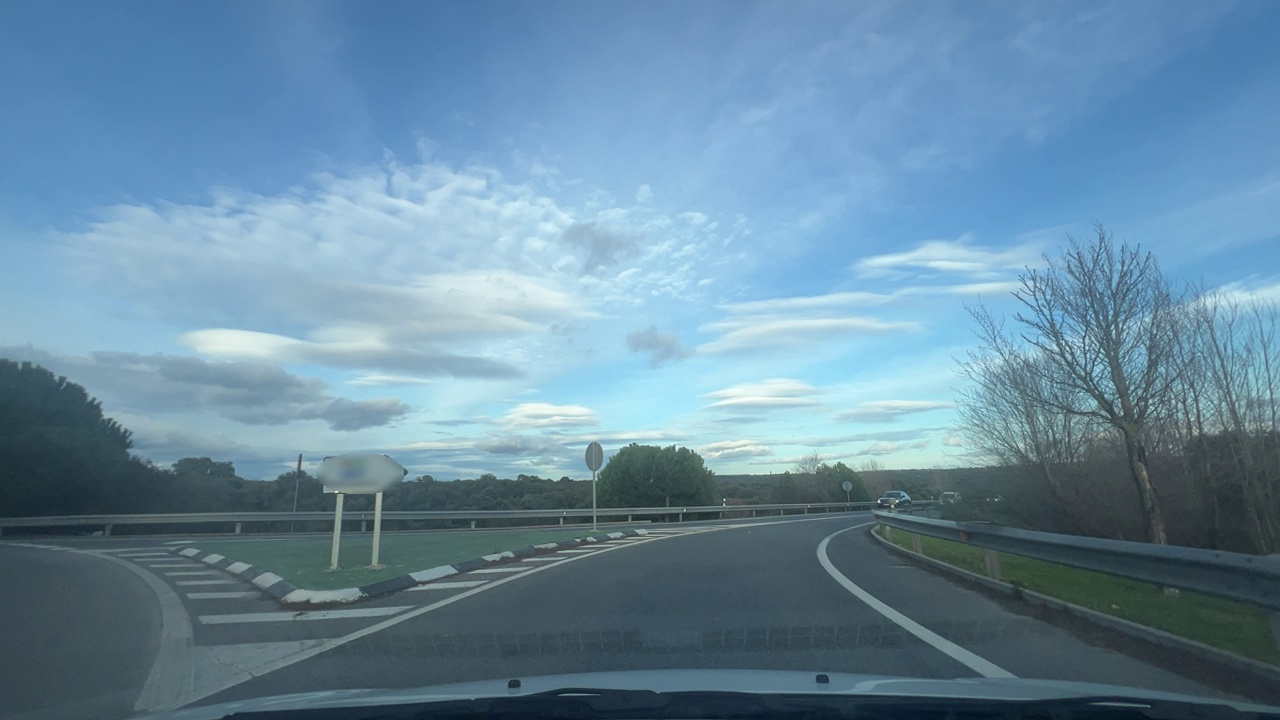
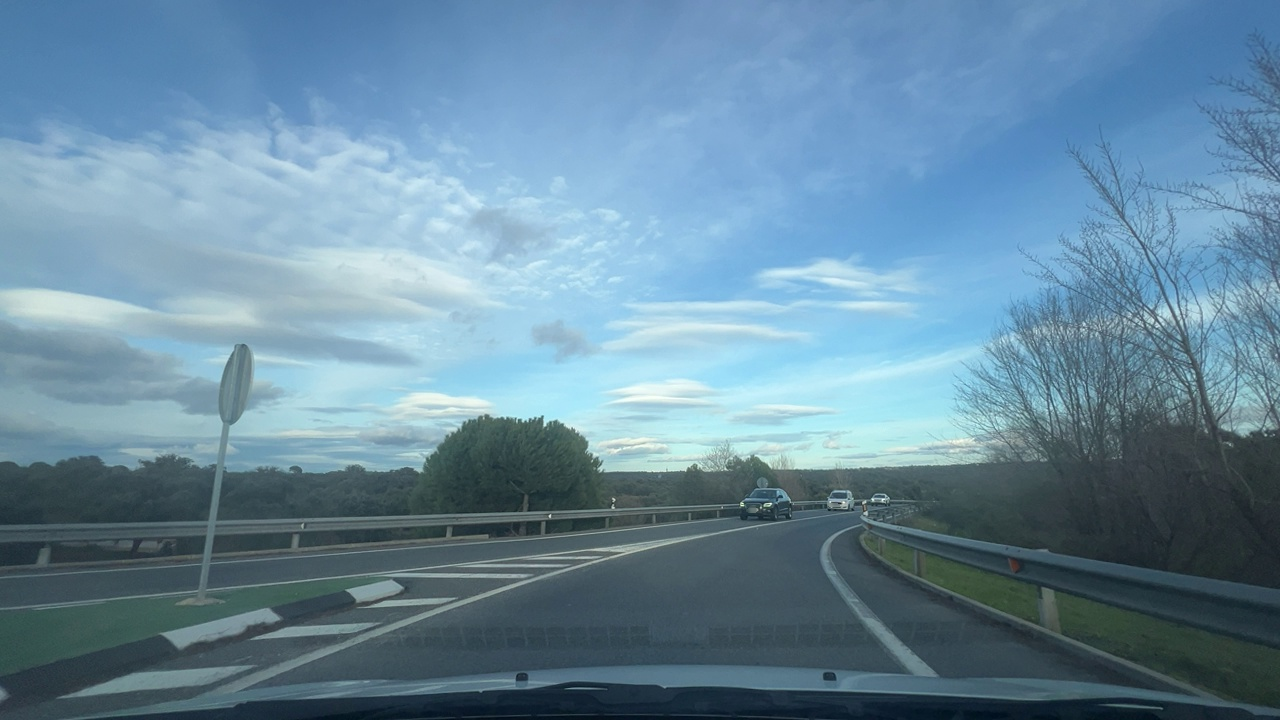
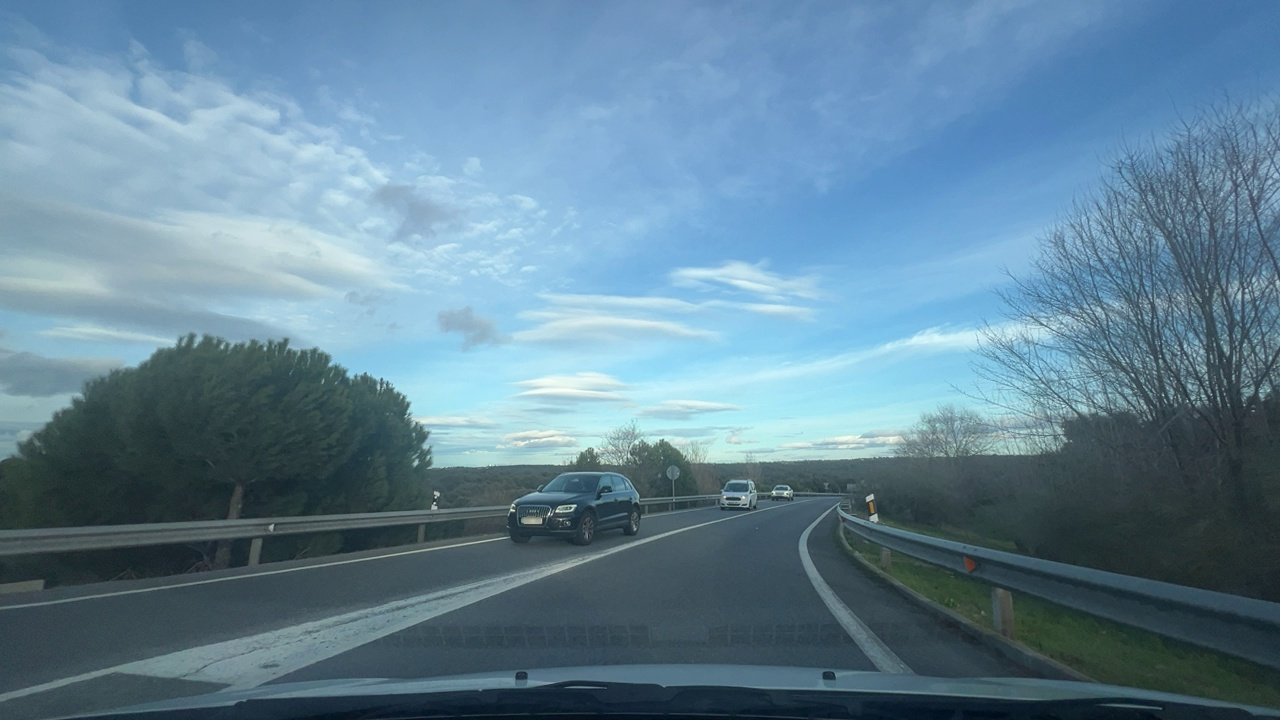
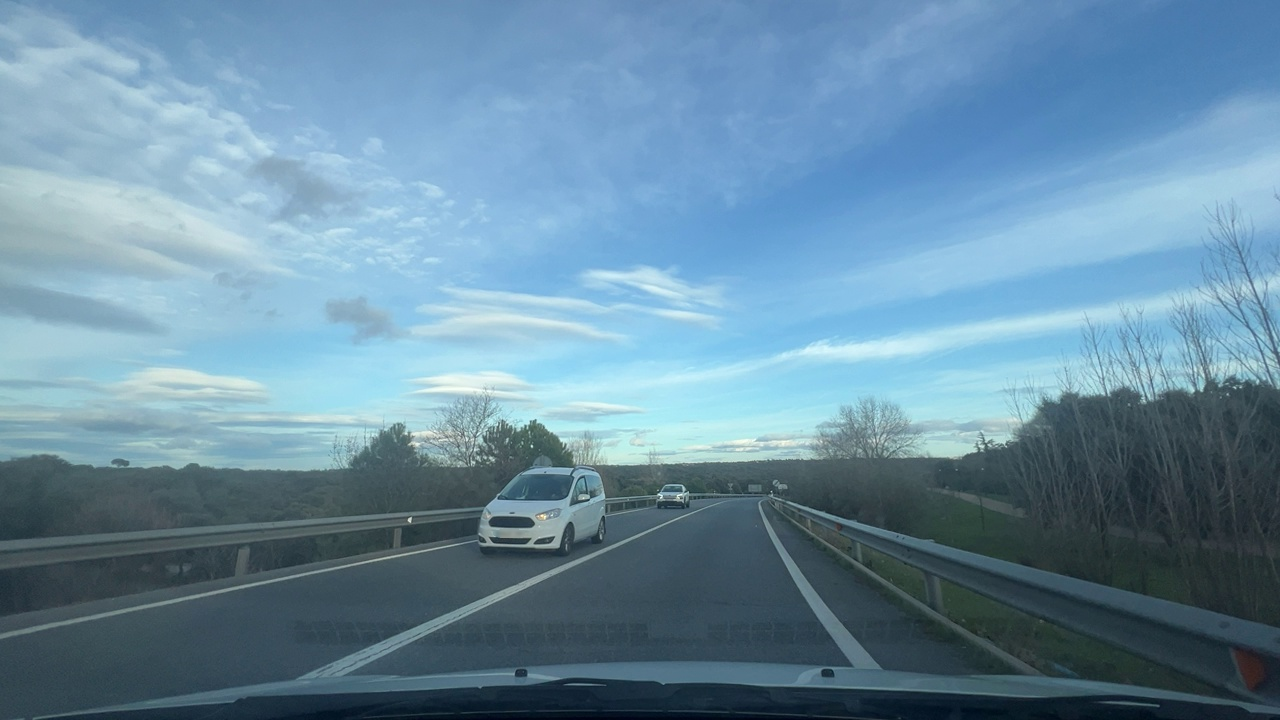
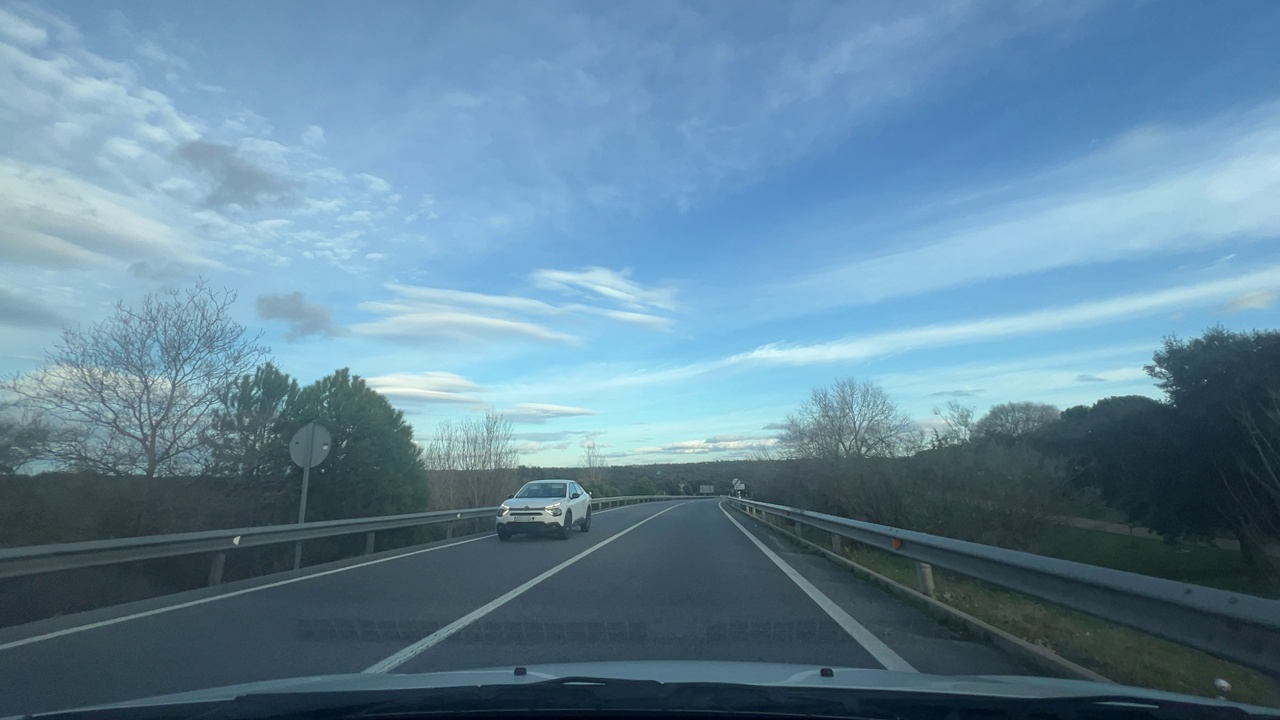
Situation: empty
Question: Is a temporary reduced speed limit sign visible in the scene?
Answer: No
Reasoning: There are no temporary speed limit signs visible

Situation: empty
Question: Is there any discontinuity in the ego lane ahead?
Answer: No
Reasoning: There are no visible discontinuities ahead of the ego vehicles

Situation: empty
Question: Is any vehicle or pedestrian crossing the path of the ego vehicle from a different direction?
Answer: No
Reasoning: There are no objects crossing the ego path visible

Situation: empty
Question: Is there a vehicle ahead in the ego lane traveling in the same direction as the ego vehicle?
Answer: No
Reasoning: There are no vehicles ahead of the ego vehicle